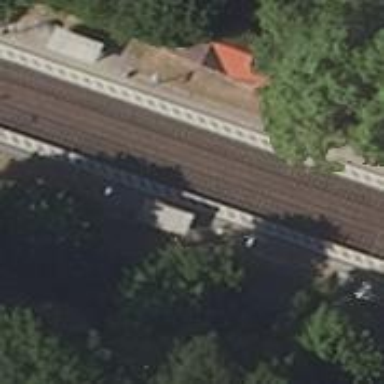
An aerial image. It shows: Railway halt station for public transport.